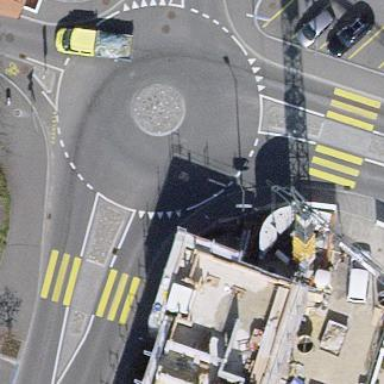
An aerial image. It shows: Tertiary road leading to roundabout junction.